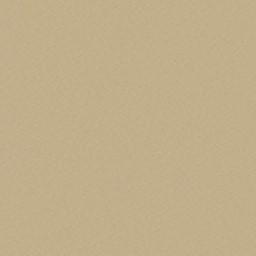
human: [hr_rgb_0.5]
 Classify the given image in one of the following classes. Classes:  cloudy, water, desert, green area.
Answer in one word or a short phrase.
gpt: desert